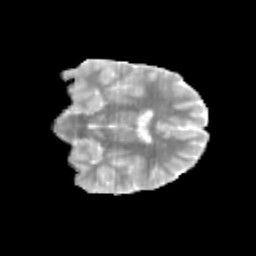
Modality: MD
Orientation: coronal
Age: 10
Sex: male
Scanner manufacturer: siemens
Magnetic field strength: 3 T
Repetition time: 3.8 s
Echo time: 0.07 s